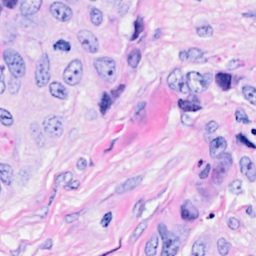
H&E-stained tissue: Breast